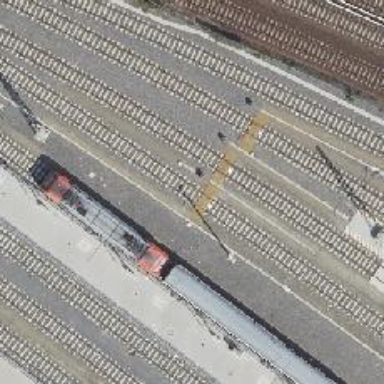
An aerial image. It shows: Railway signal.